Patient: sex M, age 60
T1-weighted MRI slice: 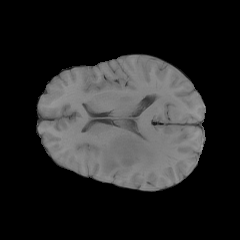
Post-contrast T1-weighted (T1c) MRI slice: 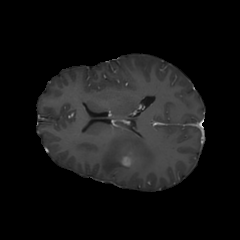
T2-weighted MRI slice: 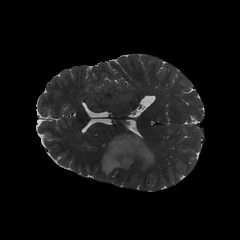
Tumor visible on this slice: yes
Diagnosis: Glioblastoma, IDH-wildtype
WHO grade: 4